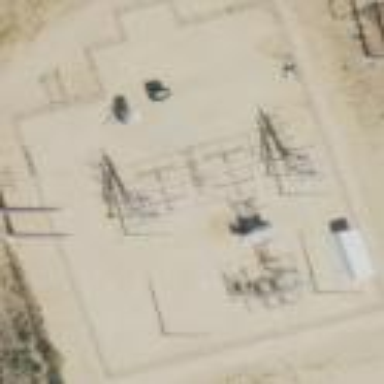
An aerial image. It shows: Distribution substation surrounded by fence.